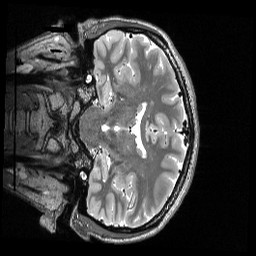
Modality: T2w
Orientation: coronal
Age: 21
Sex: female
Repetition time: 3.2 s
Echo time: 0.563 s